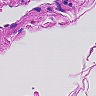
Metastatic tissue present: no